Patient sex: F
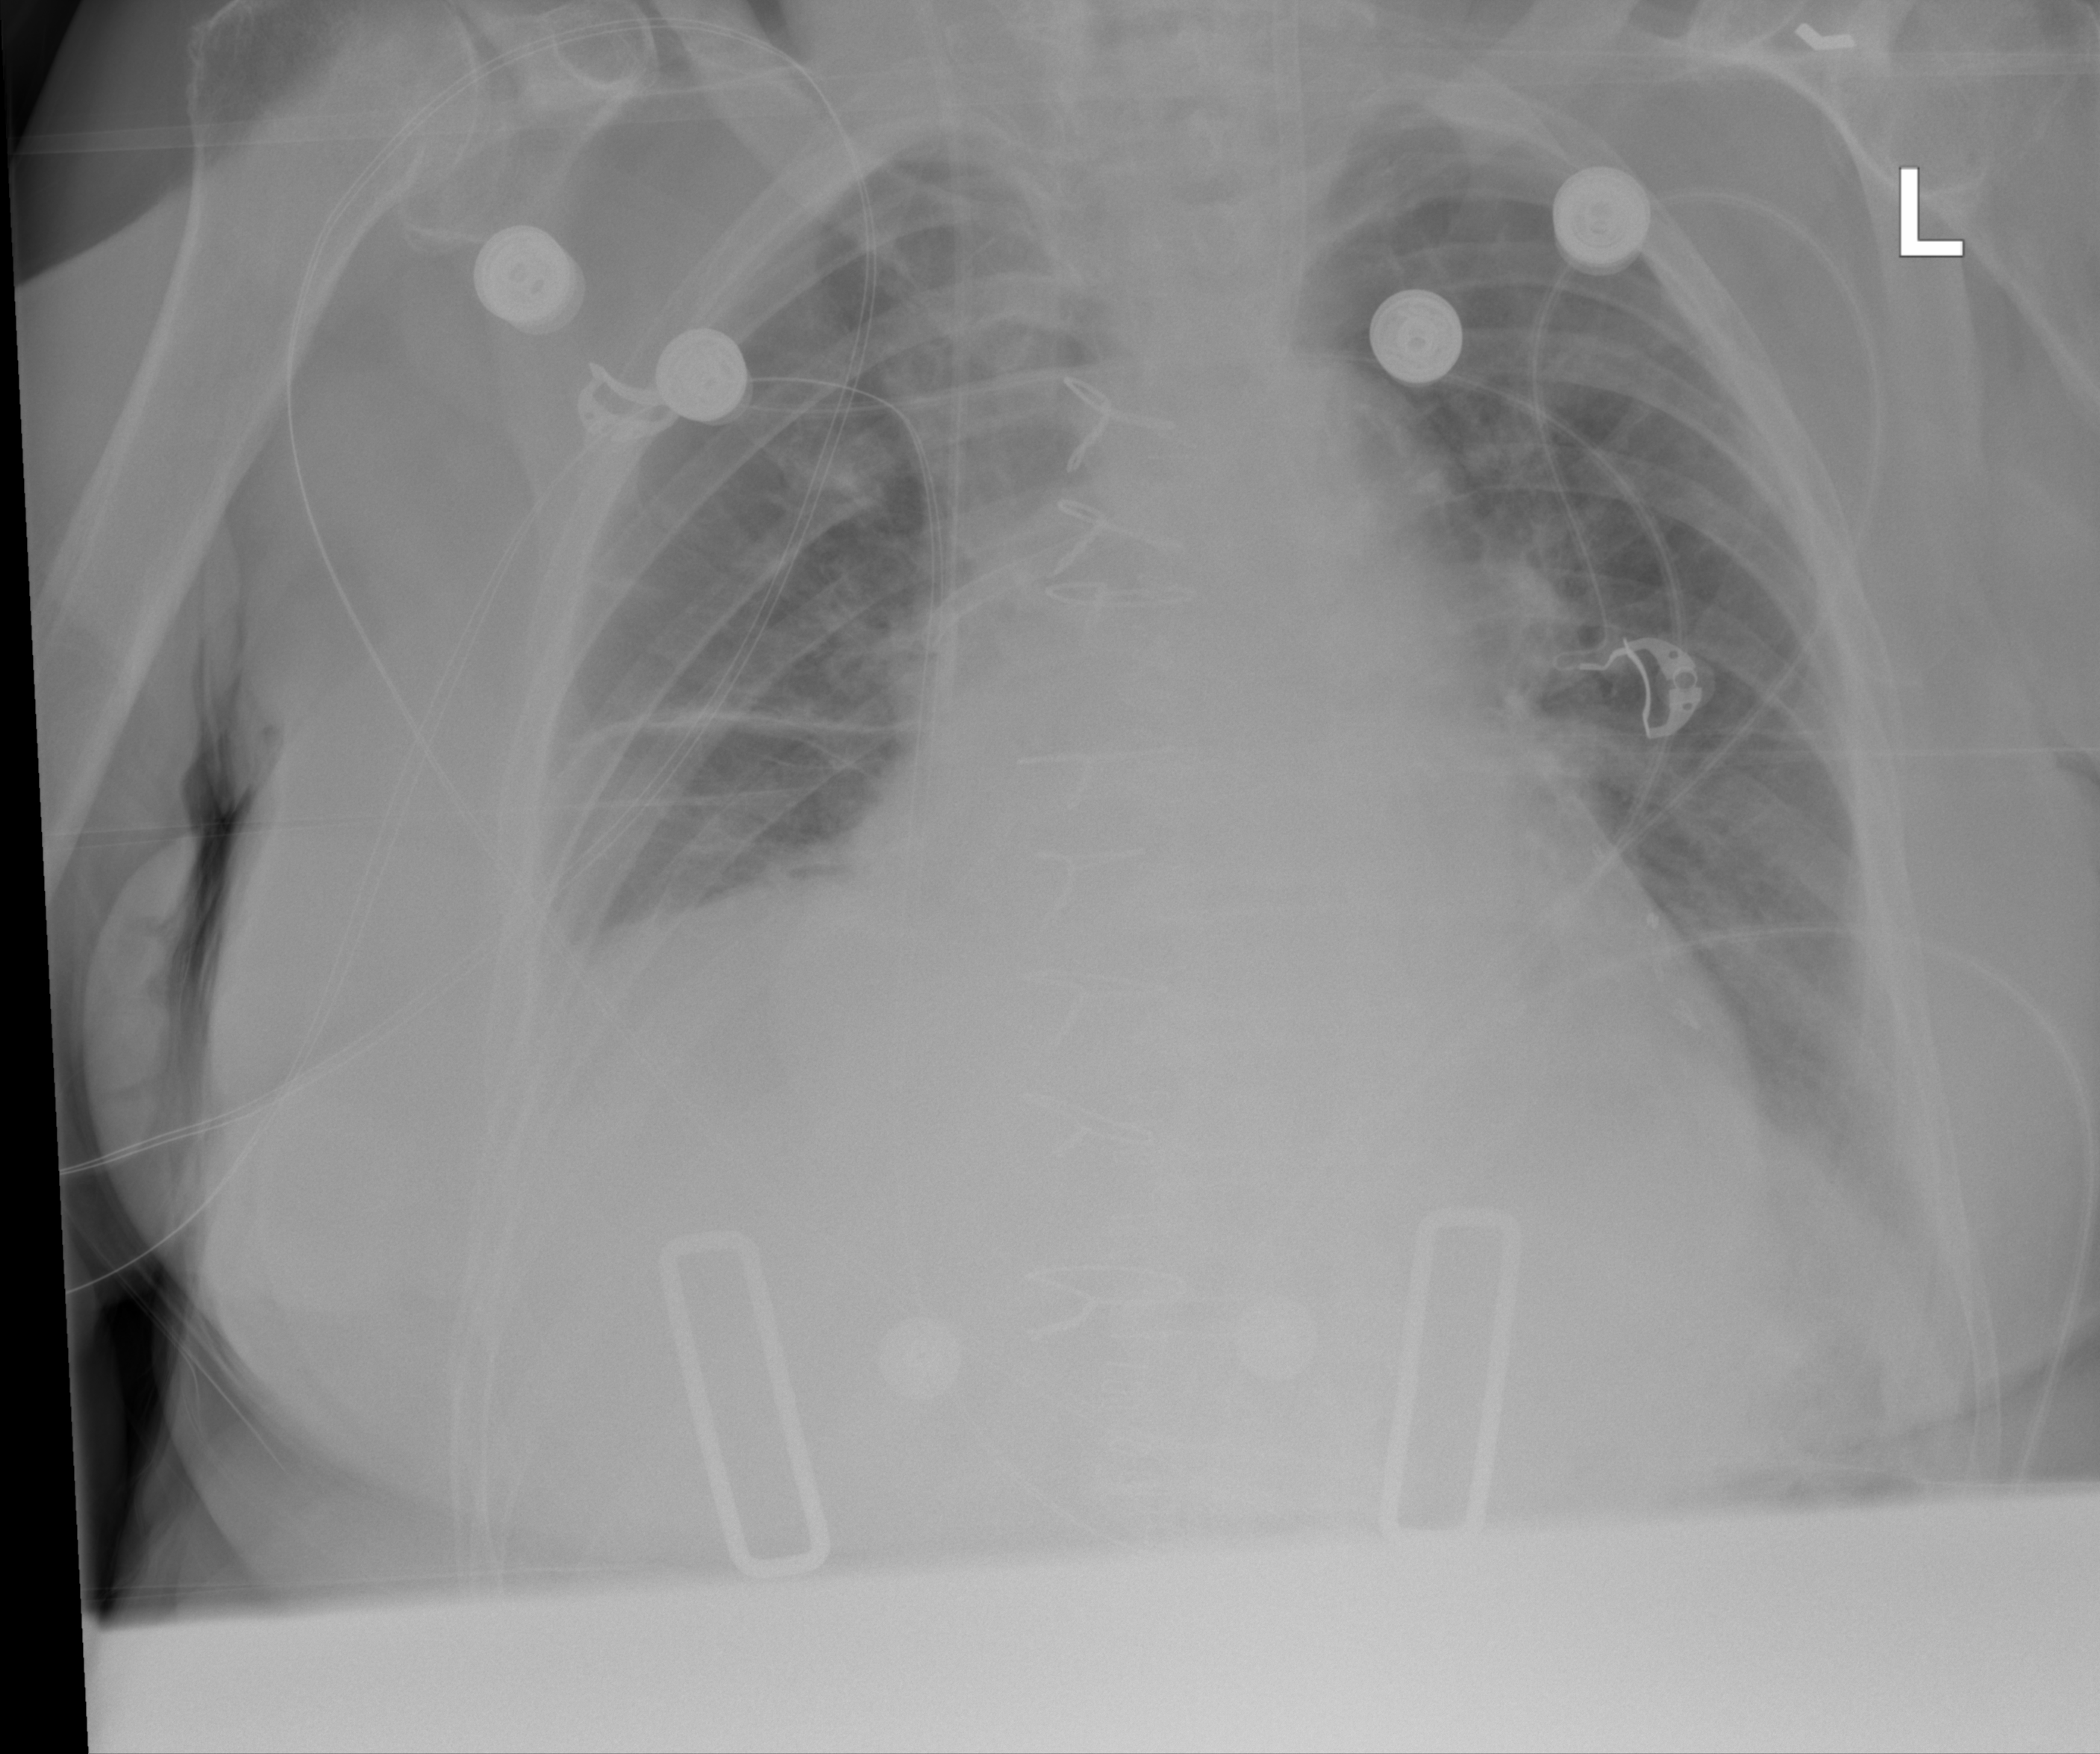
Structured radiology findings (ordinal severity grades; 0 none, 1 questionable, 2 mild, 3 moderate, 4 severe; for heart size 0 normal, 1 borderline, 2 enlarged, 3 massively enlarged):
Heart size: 3
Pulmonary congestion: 2
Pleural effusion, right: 0
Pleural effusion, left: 2
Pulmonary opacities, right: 0
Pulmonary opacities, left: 0
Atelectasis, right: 2
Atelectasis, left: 2